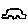
Label: car